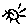
Label: sun